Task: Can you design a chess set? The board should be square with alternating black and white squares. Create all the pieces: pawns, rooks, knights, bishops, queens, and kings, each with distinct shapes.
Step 3579:
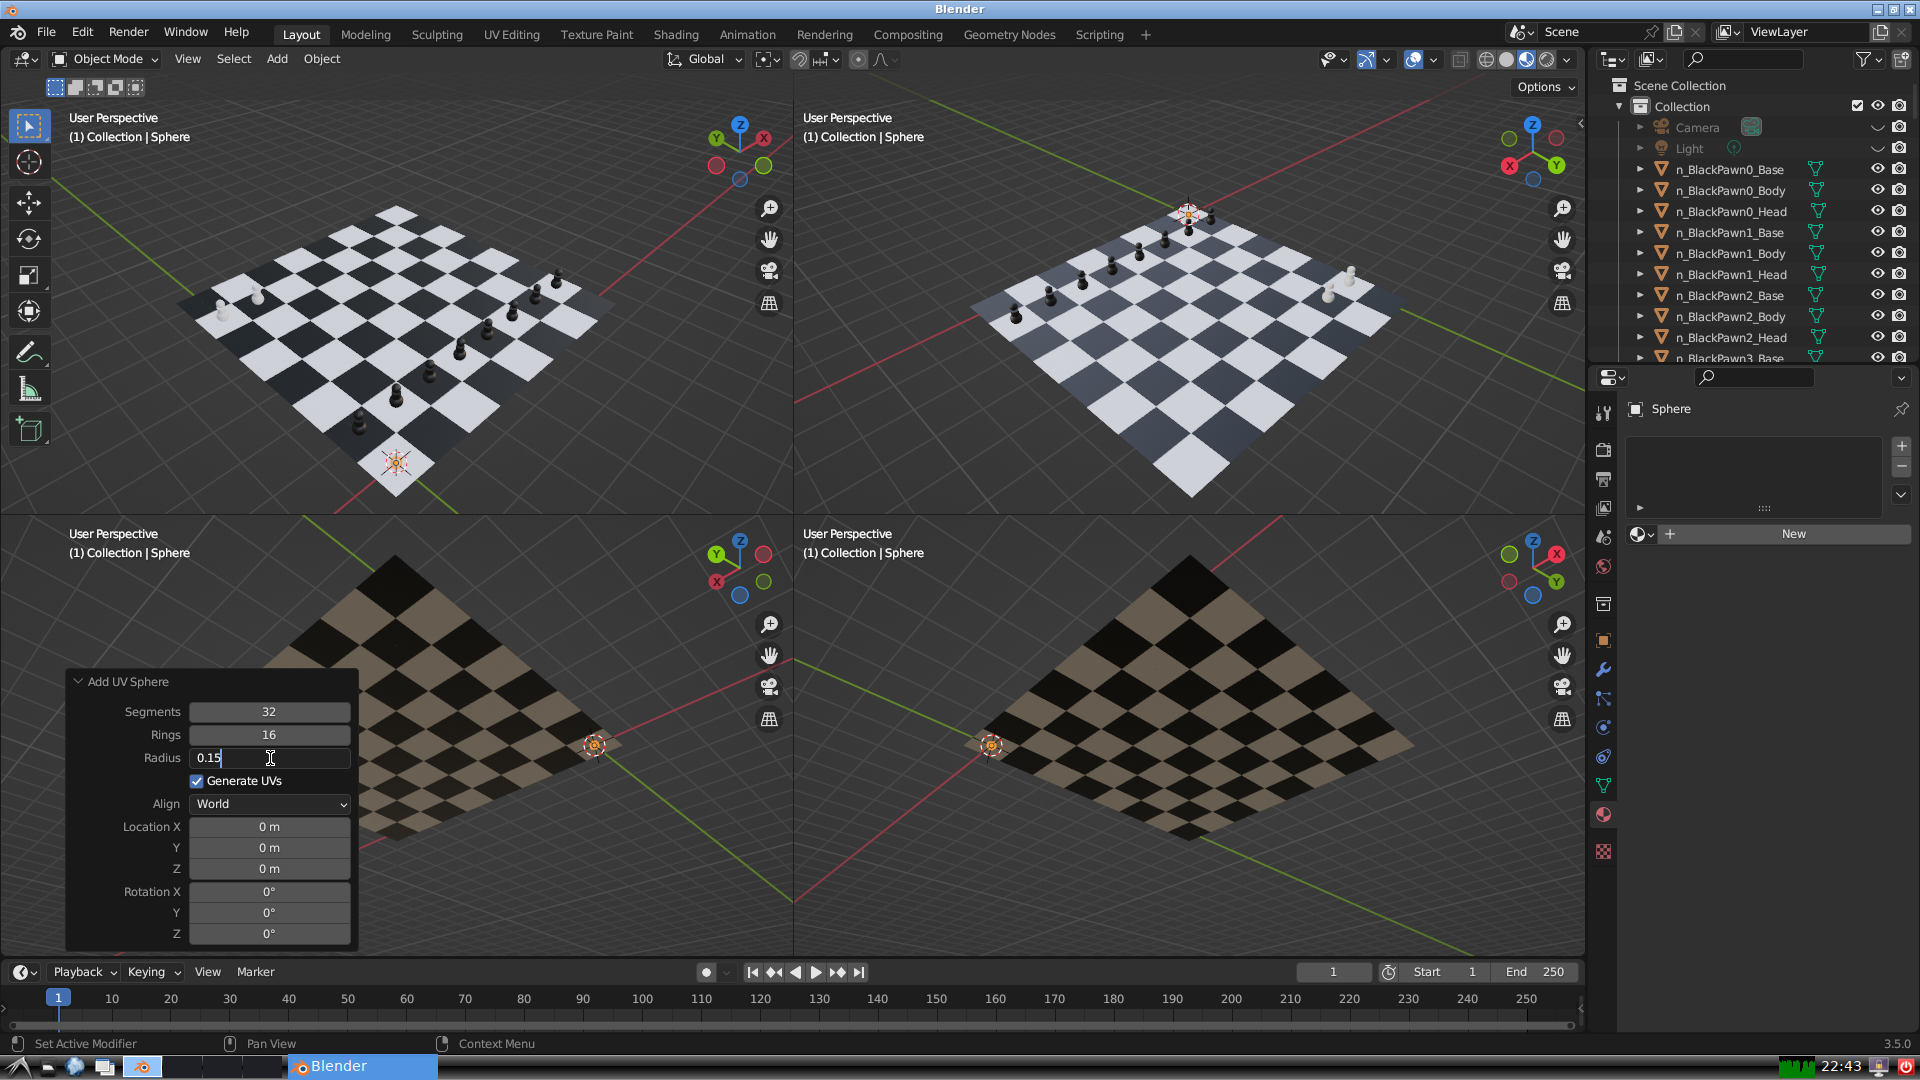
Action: {"key_press": ['Return']}